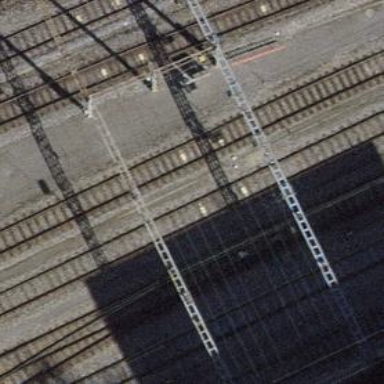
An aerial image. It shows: Railway signal.